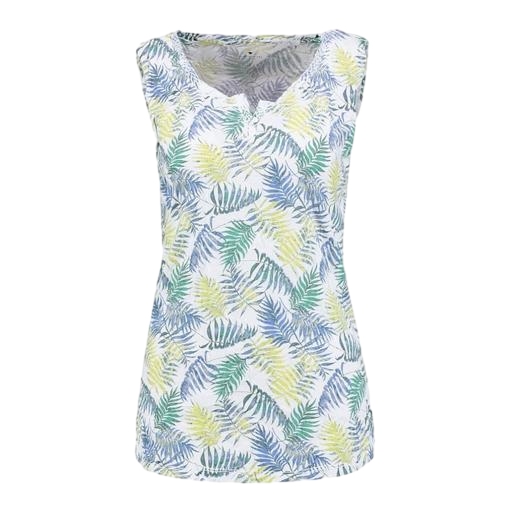
printed tank top, patterned tank top, blue lucky leaves print tank top, white background